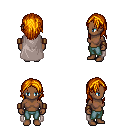
a pixel art fantasy rpg character, female body template, human, dark skin, gray cape, teal pants, dark blonde long hairstyle, leather bracers, four views (front, back, left, right), 2x2 character sprite sheet, small pixel art, hard edges, no anti-aliasing